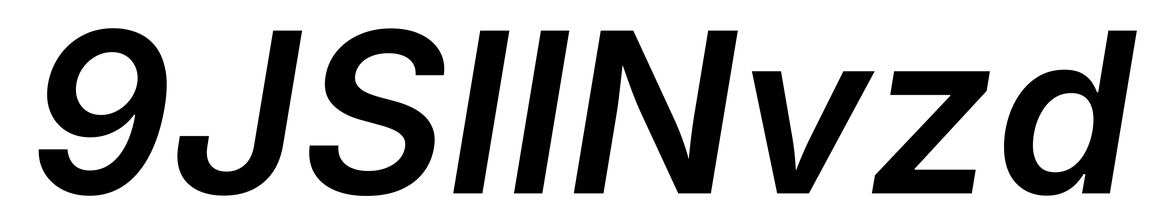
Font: Inter-Italic_SemiBold_Italic